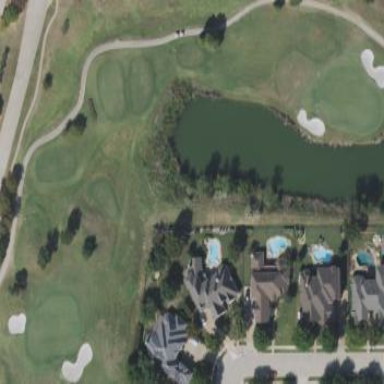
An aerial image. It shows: Picturesque scene of golf course with lateral water hazard.